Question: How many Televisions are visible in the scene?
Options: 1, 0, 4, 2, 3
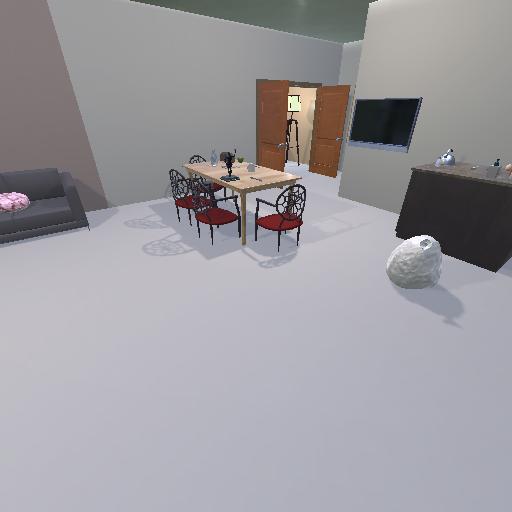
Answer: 1